Question: I have an SQL table the displays names of people who scan to a bar code.
They often scan to multiple bar codes per day and sometimes the same code on the same day.
I need to count the amount of scan types for each person each day.
The problem I am having is that I don't want to count the same bar code value for the one person each day.
Below is an example of the SQL table.

Here is my SQL
'''
SELECT EVENTDATE, BARCODE, count(BARCODE) AMOUNT
from TIMESHEET
where EVENTDATE = '27-OCT-17'
group by EVENTDATE, BARCODE
order by EVENTDATE, BARCODE
'''
The result gives me a count of 5 but I want only 4 because there are two duplicate bar code scans for JOHN SMITH for the same day.
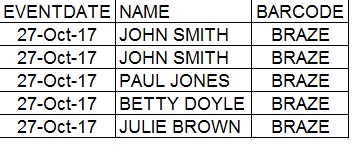
Answer: The reason the example query doesn't work is because you don't remove duplicates by name. To do this you have to take distinct values with name or group by everything in select statement. For example, subquery the distinct combinations of EVENTDATE, NAME, BARCODE to remove duplicates - then count barcodes by eventdate.
'''
SELECT dT.EVENTDATE
,dT.BARCODE
,COUNT(dT.BARCODE) AS TOTAL
FROM (
SELECT DISTINCT EVENTDATE, NAME, BARCODE
FROM TIMESHEET
--WHERE EVENTDATE = '2017-10-27' --if you really need to filter by date
--otherwise will group by all dates
) AS dT
GROUP BY dT.EVENTDATE
,dT.BARCODE
'''